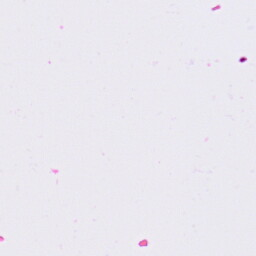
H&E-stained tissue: Lung